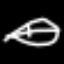
Label: leaf